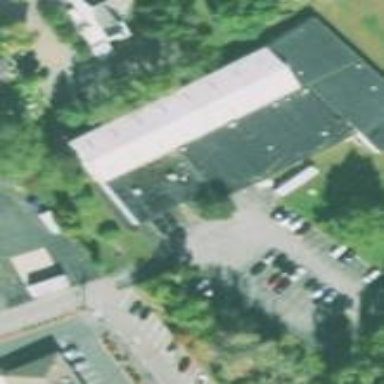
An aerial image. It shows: Commercial building.